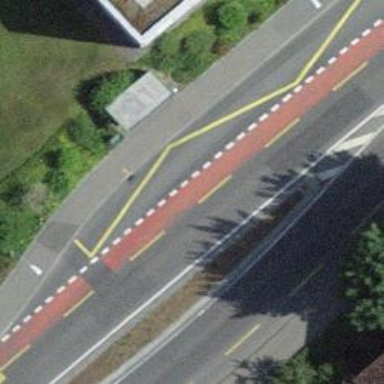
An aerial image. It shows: Bus stop with stop position for public transport.